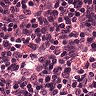
Metastatic tissue present: no